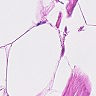
Metastatic tissue present: no